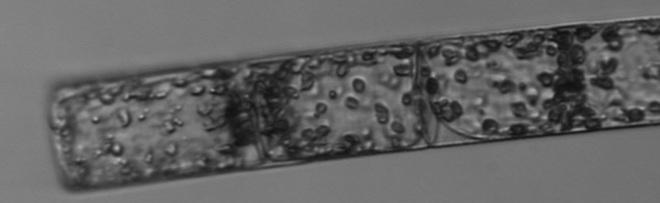
Label: Guinardia_flaccida